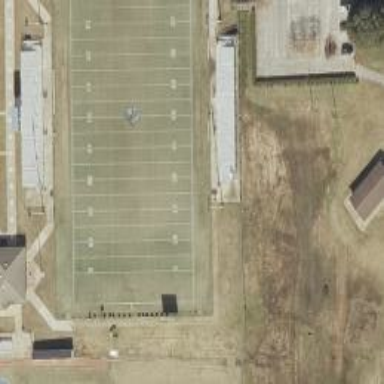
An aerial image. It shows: American football pitch for leisure and sport activities.